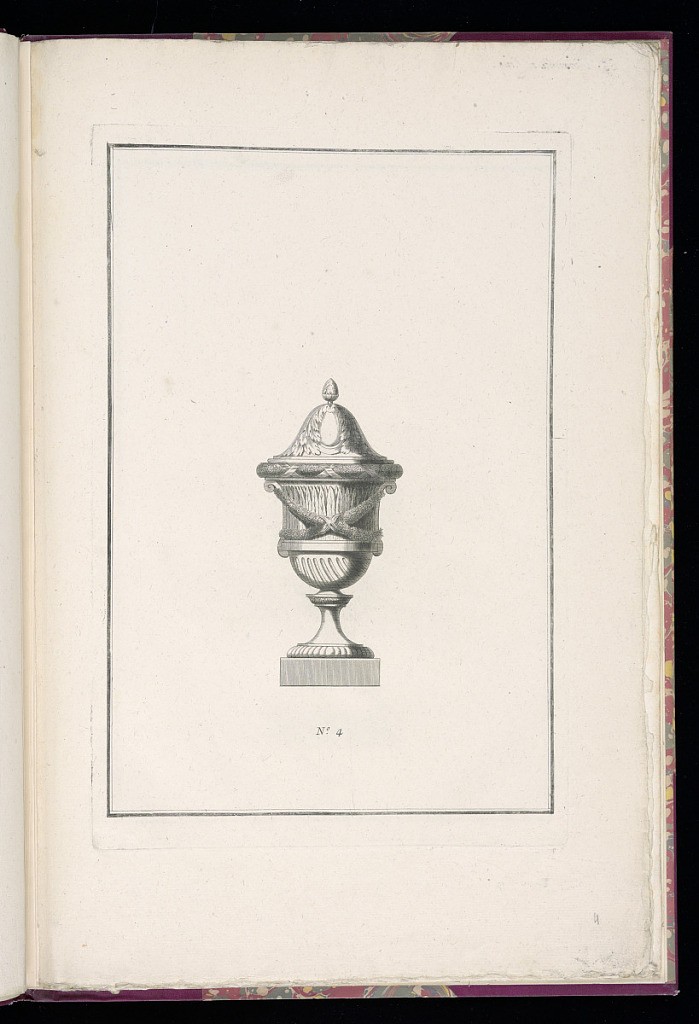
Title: Ornamental Vase Design
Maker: St. G..., active 18th century
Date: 1772-1777
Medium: Engraving on paper
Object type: Print
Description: Vase with a domed lid adorned with an acanthus pattern and an acanthus finial. The body of the vase has a pattern of tall vertical leaves, and draped, crossed garlands. The bottom of the vase has spiral fluting and a narrow, tapered foot. The vase is elevated on a low socle. The plate is numbered.